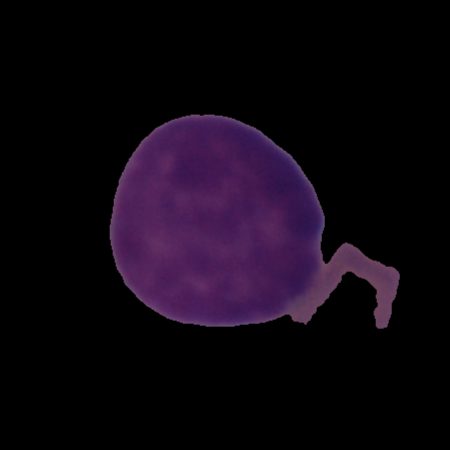
Label: cancer